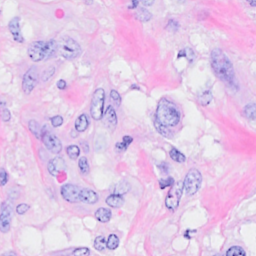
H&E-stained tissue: Breast